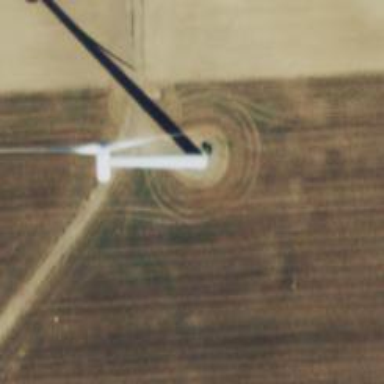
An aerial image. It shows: Wind generator powered by horizontal axis wind turbine.